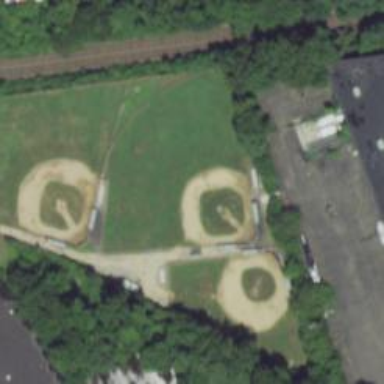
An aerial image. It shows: Baseball pitch for leisure land activities.